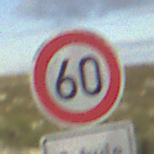
Verkehrszeichen: Geschwindigkeit60
Zusatzzeichen unten: HinweisDurchVerbaleAngabe8
Umgebung: Outdoor, Nature
Tageszeit: SunriseSunset
Wetter: PartlyCloudy
Licht: Natural
Jahreszeit: NotSpecified
Kontrast: HighContrast